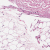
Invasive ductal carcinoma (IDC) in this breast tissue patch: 0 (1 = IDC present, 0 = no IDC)